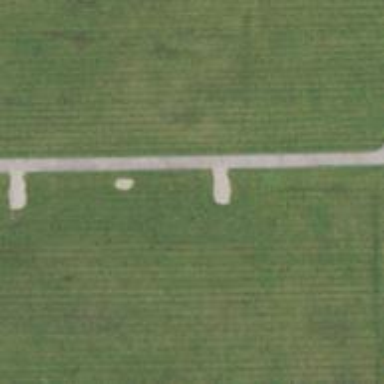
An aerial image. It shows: Runway with displaced threshold at the airport.